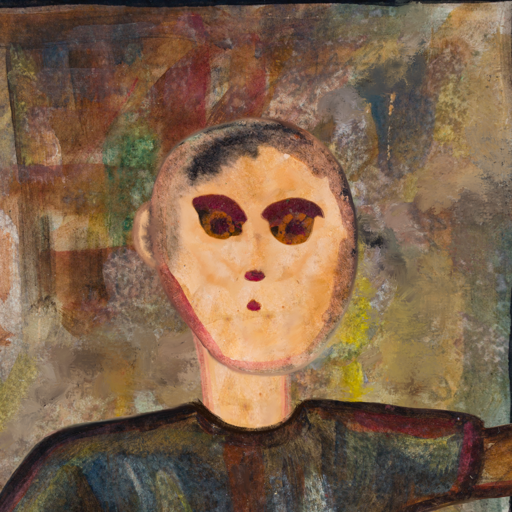
Background: Mosgoul, Head And Neck Front: Childish, Face Front: Doll, Bust: Mosgoul, Hair Front: Blank, Head Accessory: Blank, Second Necklace: Blank, Necklace: Blank, Baby: Blank